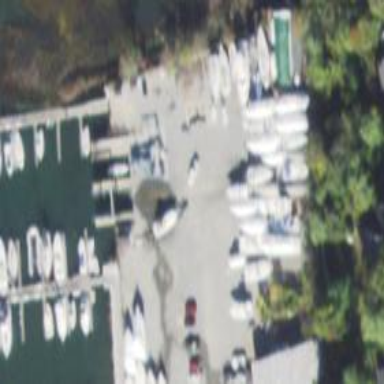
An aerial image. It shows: Boatyard along the waterway.